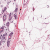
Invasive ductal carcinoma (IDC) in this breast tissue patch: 0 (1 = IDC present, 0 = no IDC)